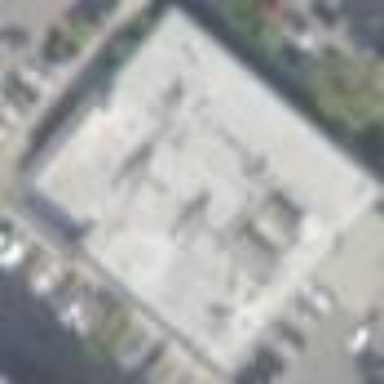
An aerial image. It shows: Retail building housing supermarket.